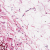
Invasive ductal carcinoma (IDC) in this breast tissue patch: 0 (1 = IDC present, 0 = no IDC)